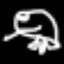
Label: frog